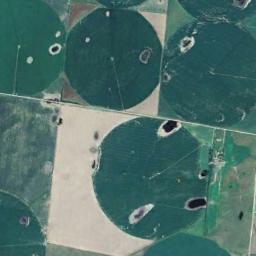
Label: circular_farmland